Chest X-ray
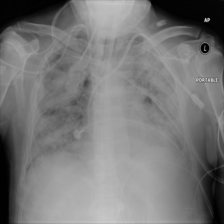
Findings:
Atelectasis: negative
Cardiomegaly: negative
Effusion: negative
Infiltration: positive
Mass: negative
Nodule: negative
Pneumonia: negative
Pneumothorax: negative
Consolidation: negative
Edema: positive
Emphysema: negative
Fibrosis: negative
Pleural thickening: negative
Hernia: negative